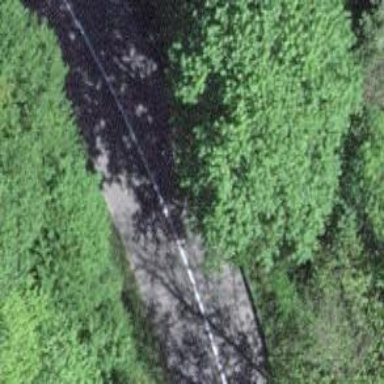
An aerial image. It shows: Secondary road with asphalt surface.